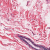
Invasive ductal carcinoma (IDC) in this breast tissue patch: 0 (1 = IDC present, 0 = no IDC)